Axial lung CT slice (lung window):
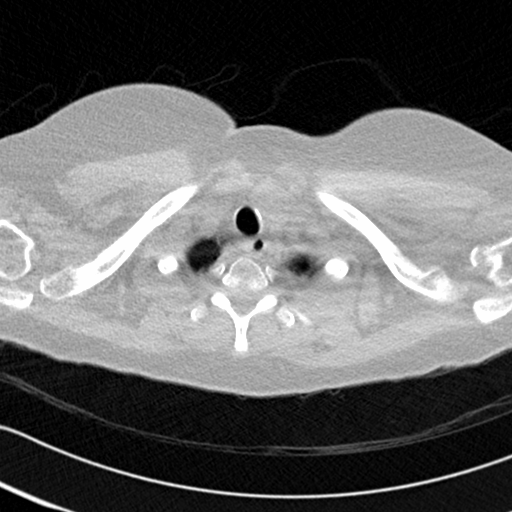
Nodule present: no